Question: I have requirement that a circle should be divided into N equal parts based on number(2,3...n. But I want the coordinates of dividing points.
I have a circle whose 'centre(x,y)' and 'radius(150)' are known.
.

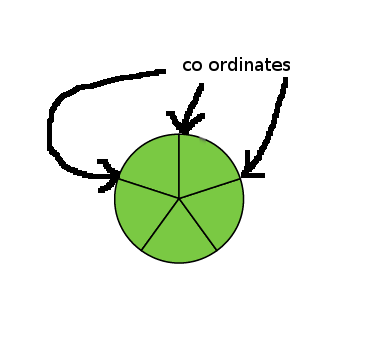
Answer: You need to <URL> vertical line that splits the circle in half and the line that connects the center with the circle's boundary. With this formula you can calculate the X and Y offsets from the center.
In your example image the first angle is 0, and the second one is 360/n. Each next is 'i*(360/n)' where i is the index of the current line you need to draw. Applying this will give you the X and Y offsets in a clockwise order (and you can just add them to the X and Y coordinates of the center to find the coordinates of each point)
EDIT: some kind of pseudo-code:
'''
//x0, y0 - center's coordinates
for(i = 1 to n)
{
angle = i * (360/n);
point.x = x0 + r * cos(angle);
point.y = y0 + r * sin(angle);
}
'''